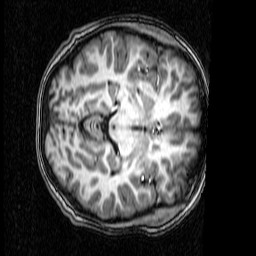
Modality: T1w
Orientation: axial
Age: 14
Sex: female
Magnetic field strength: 3 T
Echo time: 0.0038 s